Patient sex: F
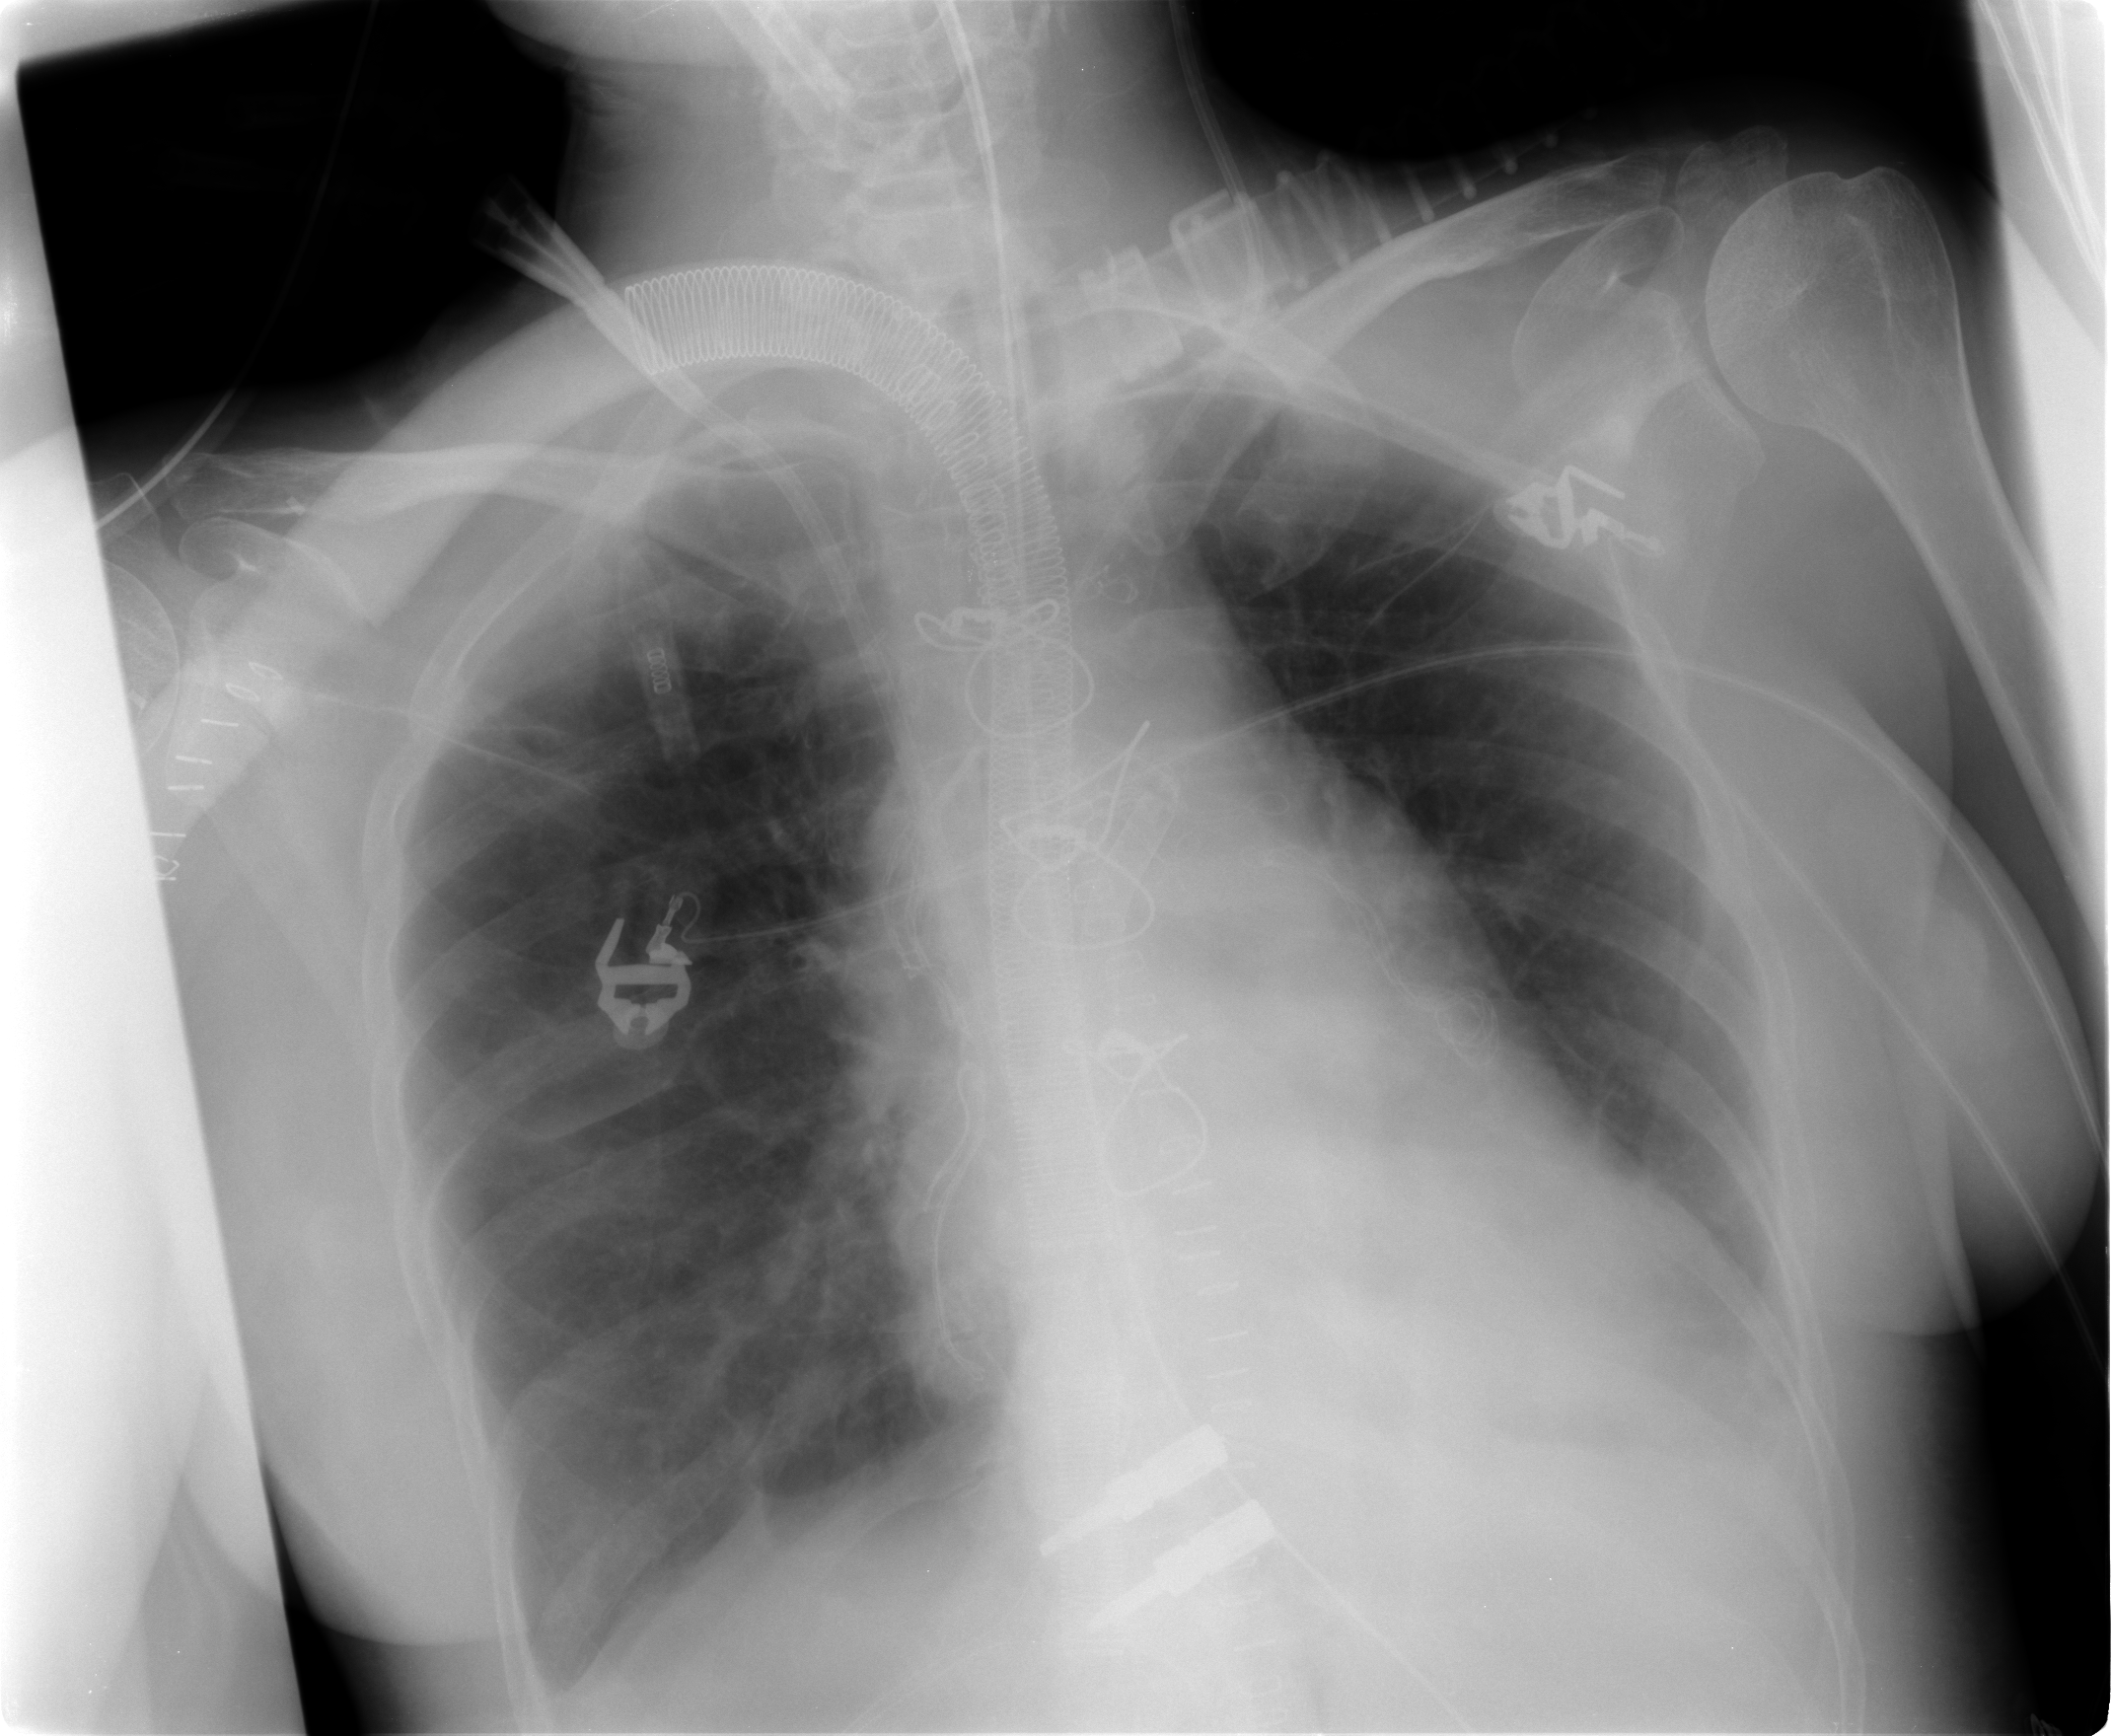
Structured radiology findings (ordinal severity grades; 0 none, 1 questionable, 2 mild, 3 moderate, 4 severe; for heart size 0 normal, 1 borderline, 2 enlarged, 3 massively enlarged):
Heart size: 1
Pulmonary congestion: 0
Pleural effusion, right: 1
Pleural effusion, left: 2
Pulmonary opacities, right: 2
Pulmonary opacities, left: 0
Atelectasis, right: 2
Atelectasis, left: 2